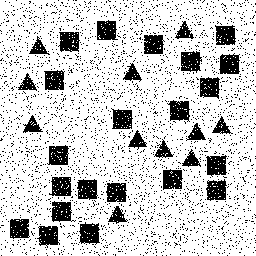
Squares: 21
Triangles: 11
Stars: 0
Total shapes: 32